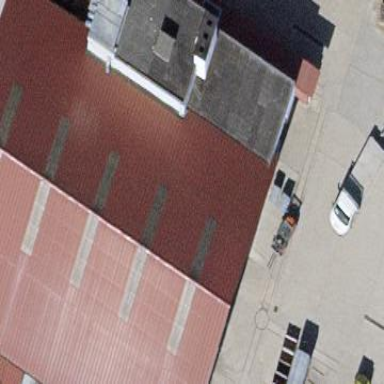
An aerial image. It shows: Industrial building.